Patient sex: M
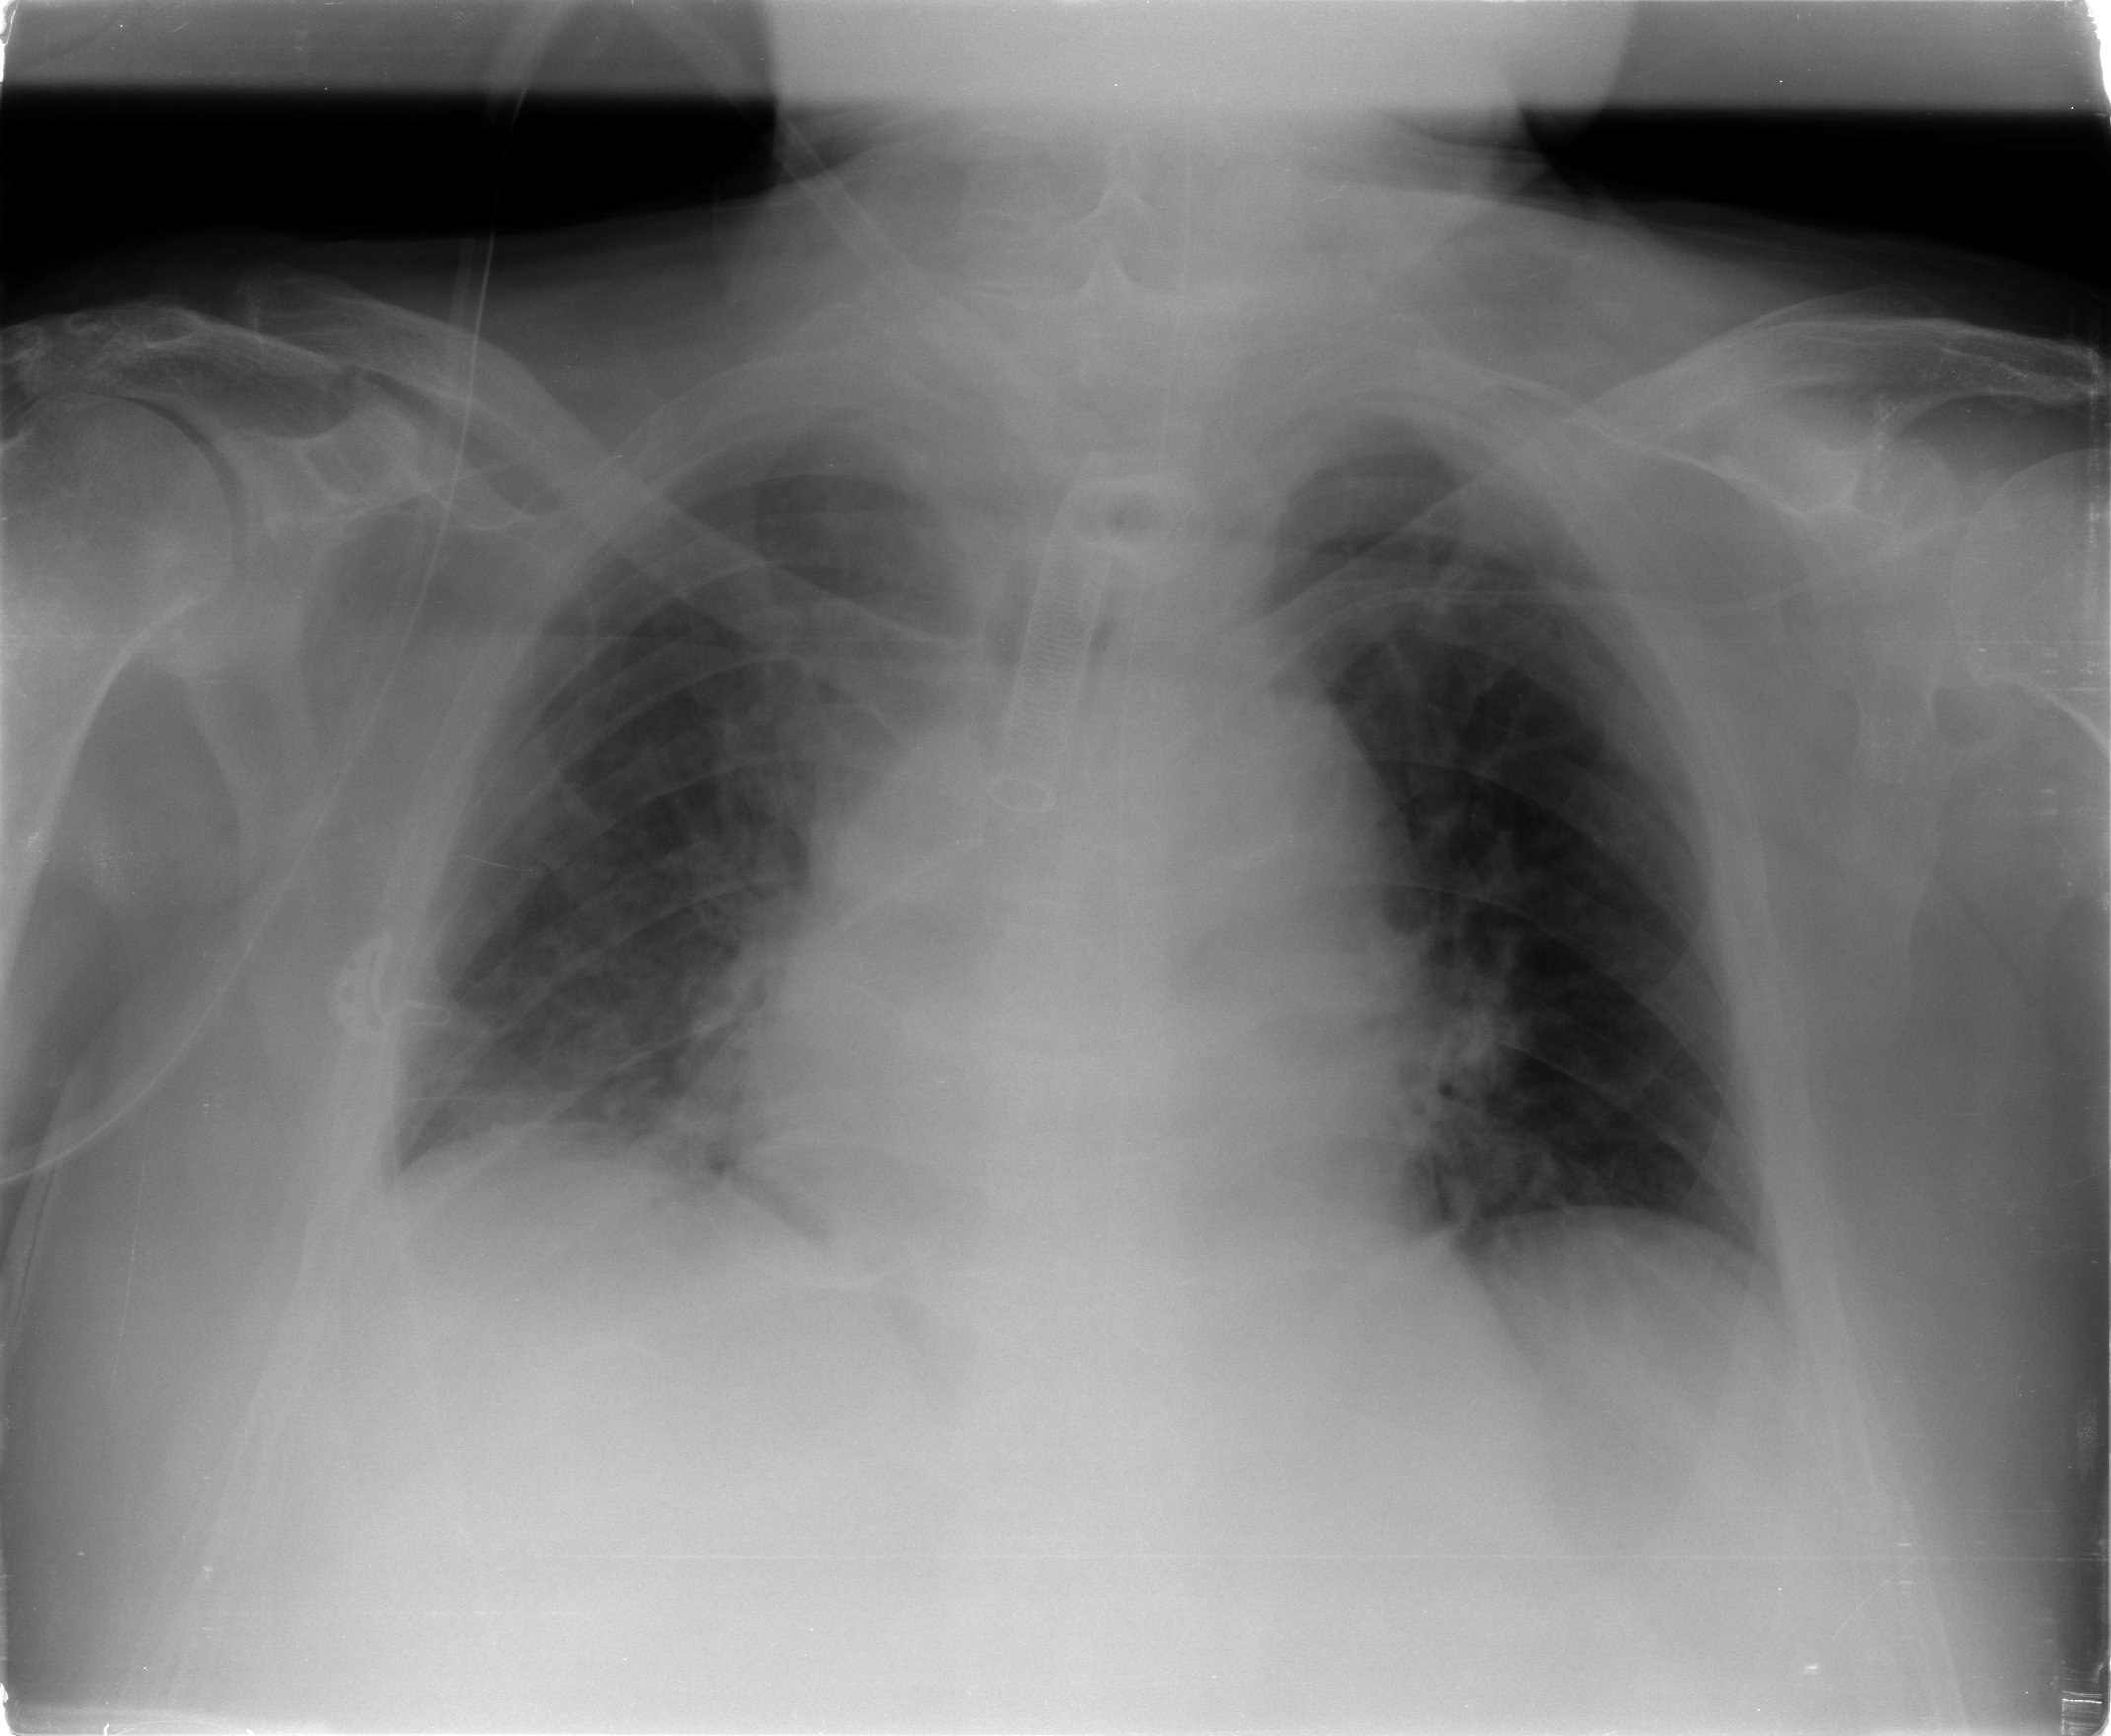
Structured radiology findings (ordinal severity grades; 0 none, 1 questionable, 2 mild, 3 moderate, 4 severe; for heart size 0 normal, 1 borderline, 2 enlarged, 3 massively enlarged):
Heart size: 1
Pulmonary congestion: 2
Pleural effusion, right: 0
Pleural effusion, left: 0
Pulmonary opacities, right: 0
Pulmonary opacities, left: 0
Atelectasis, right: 0
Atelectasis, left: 0